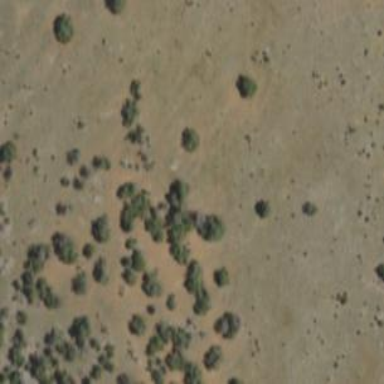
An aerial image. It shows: Area covered in scrub vegetation.